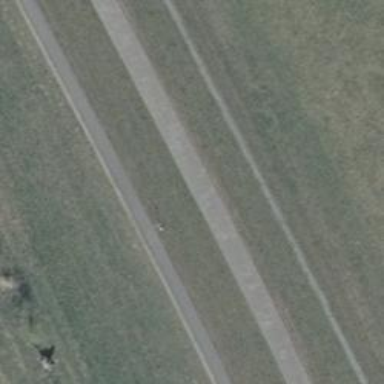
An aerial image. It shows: Asphalt track with grade1 tracktype.